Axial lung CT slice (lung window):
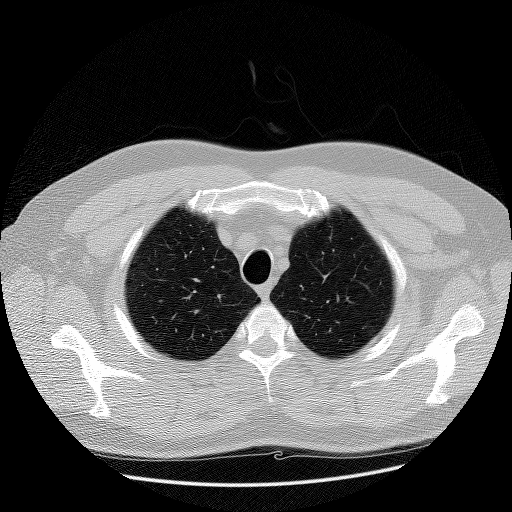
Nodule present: no